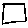
Label: square